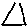
Label: triangle